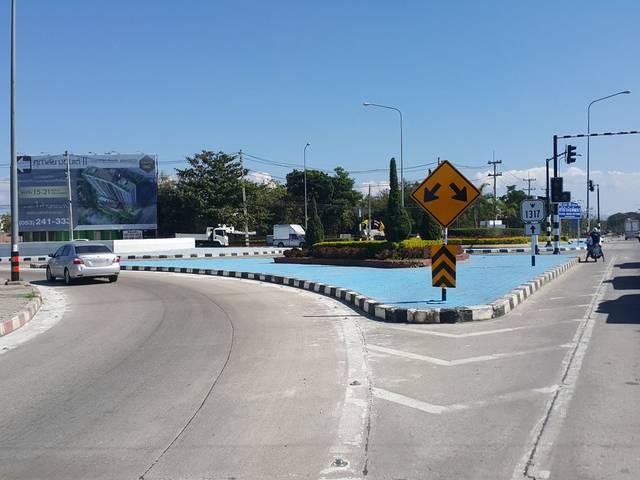
Region: Thailand
Coordinates: 18.764, 99.039